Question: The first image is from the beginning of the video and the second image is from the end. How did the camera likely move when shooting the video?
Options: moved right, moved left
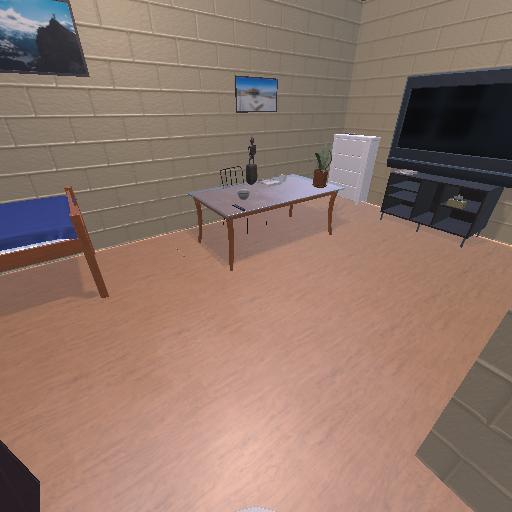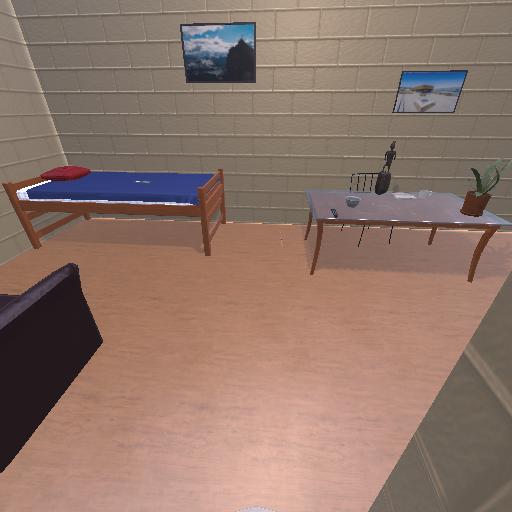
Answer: moved right